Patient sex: F
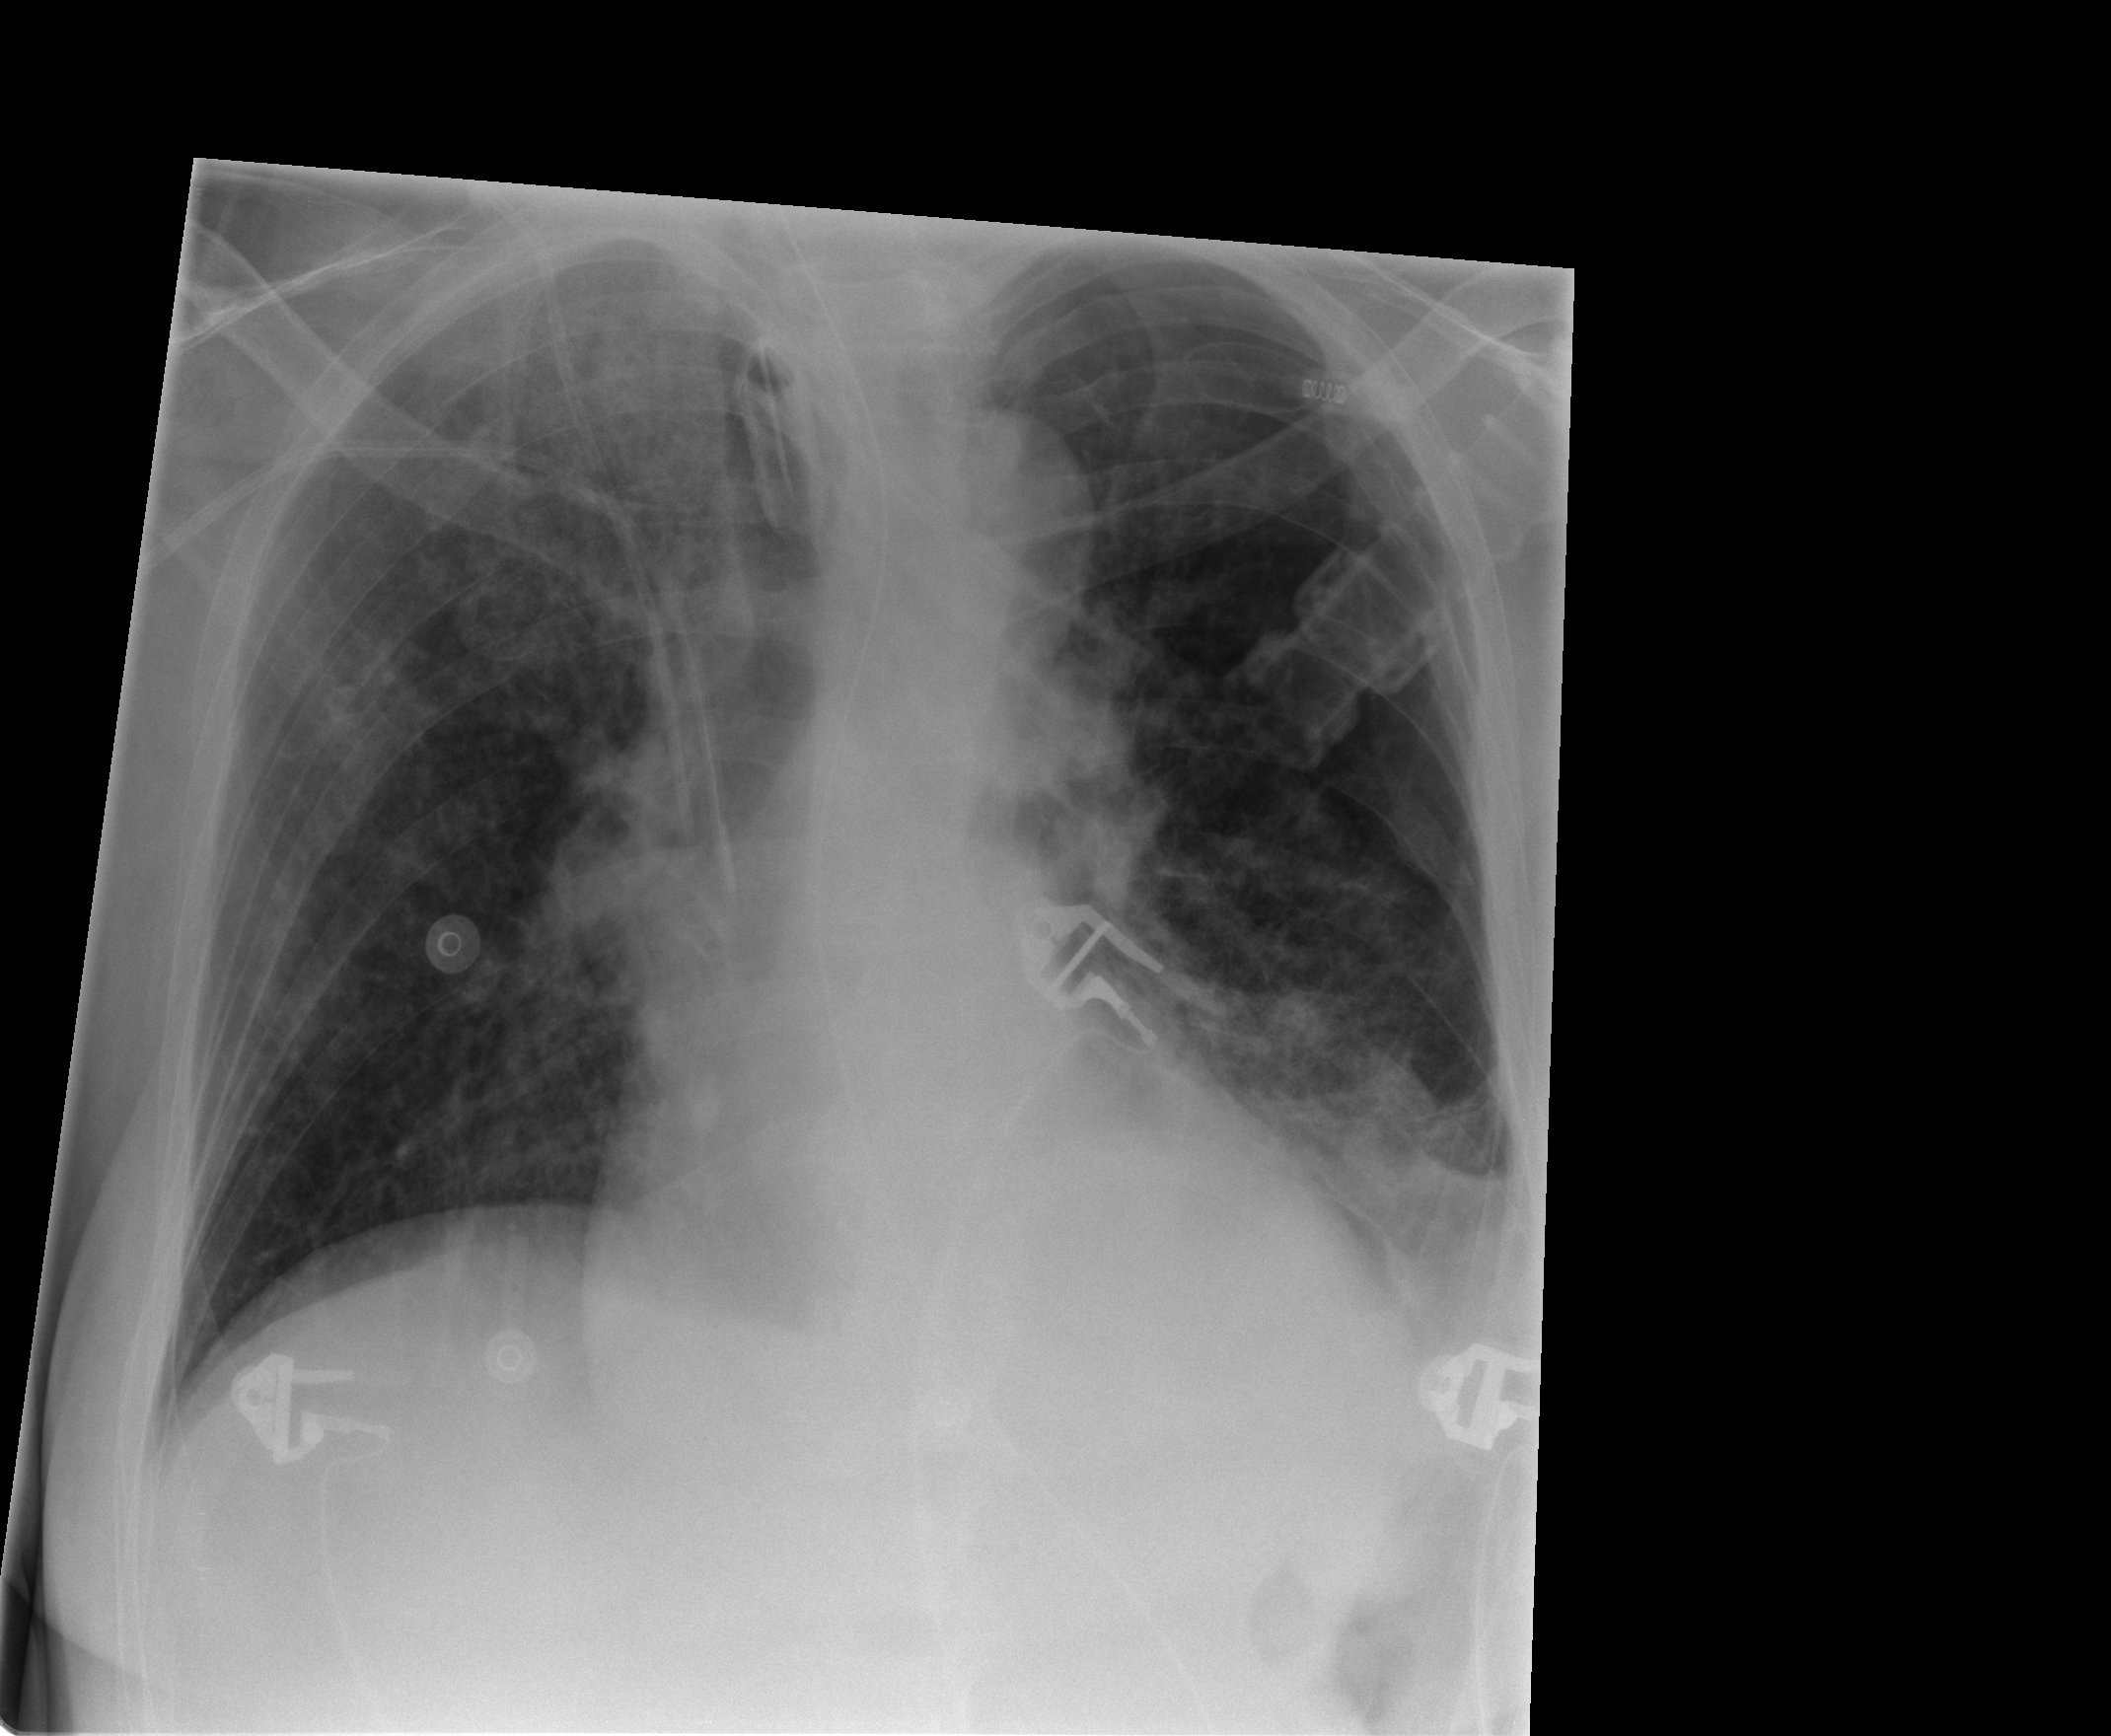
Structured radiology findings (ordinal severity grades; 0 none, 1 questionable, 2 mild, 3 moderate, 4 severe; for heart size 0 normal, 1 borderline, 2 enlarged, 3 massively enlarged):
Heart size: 0
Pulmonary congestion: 0
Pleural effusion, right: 0
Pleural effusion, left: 1
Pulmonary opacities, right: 3
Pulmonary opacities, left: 0
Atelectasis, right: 0
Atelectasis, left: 2